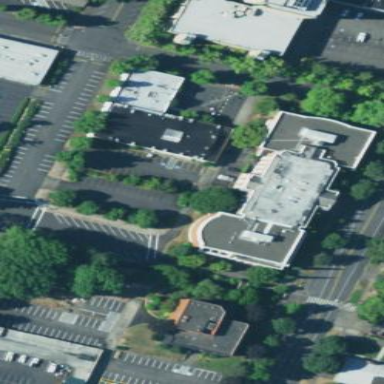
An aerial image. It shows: College building.